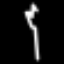
Label: fork